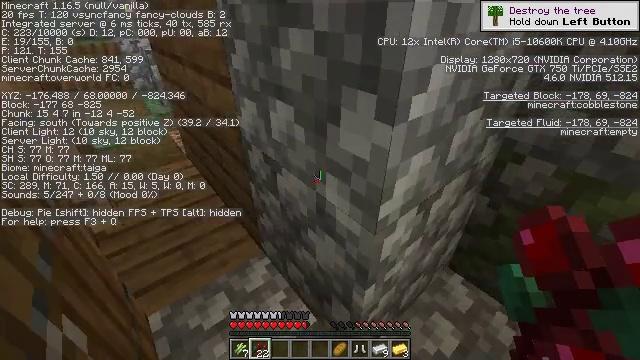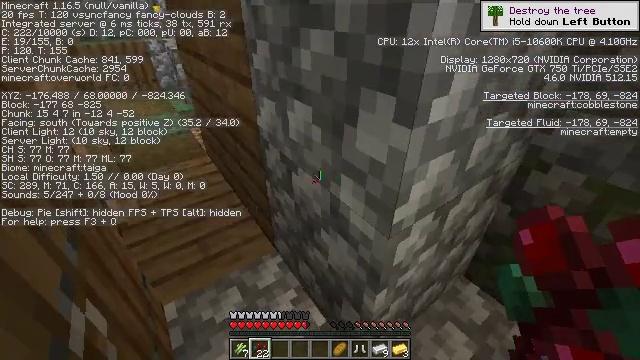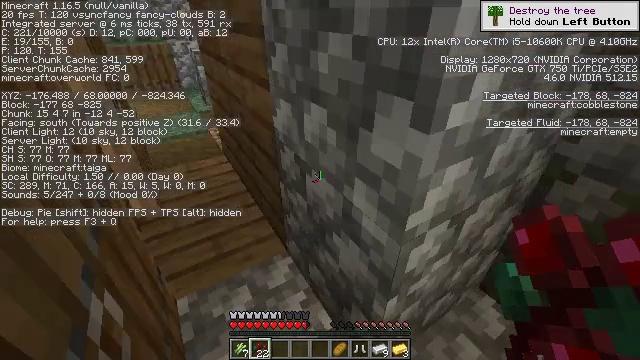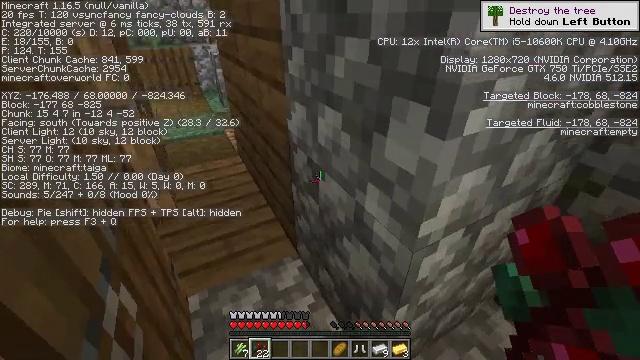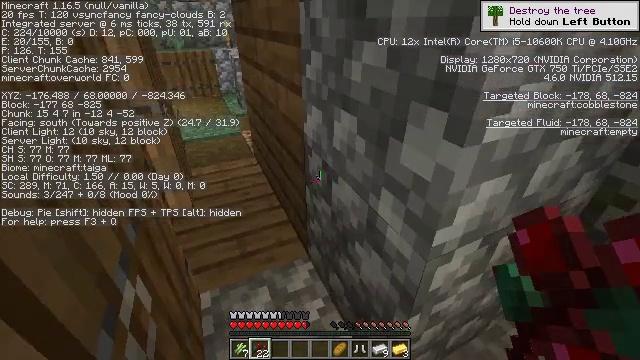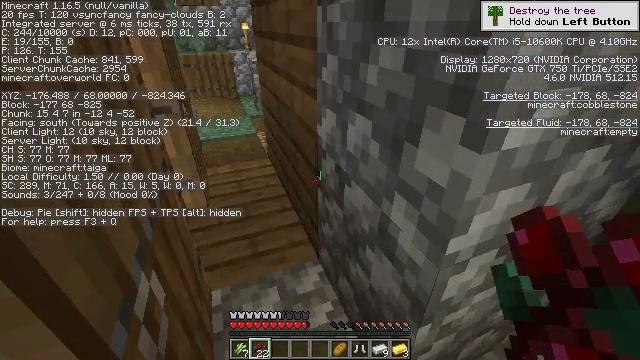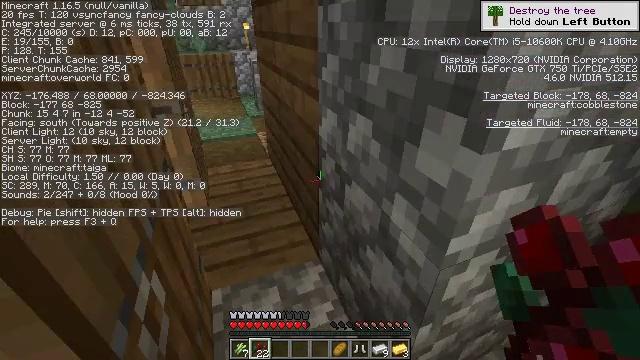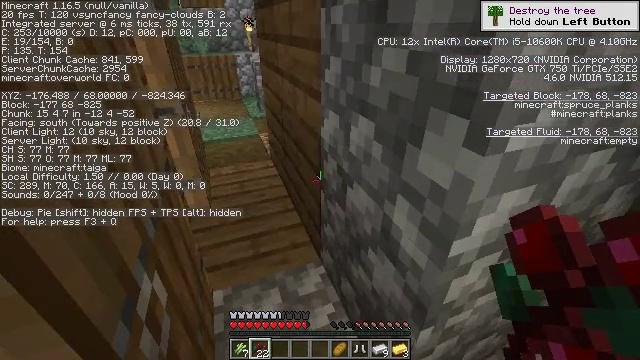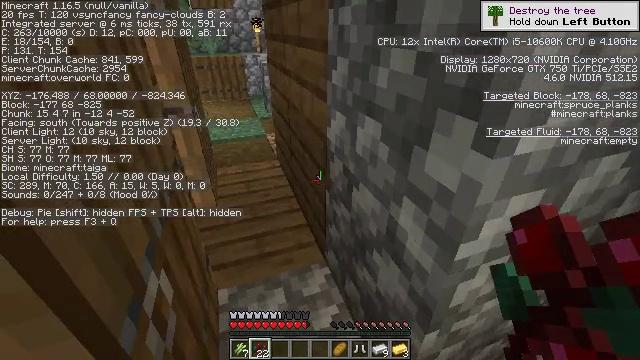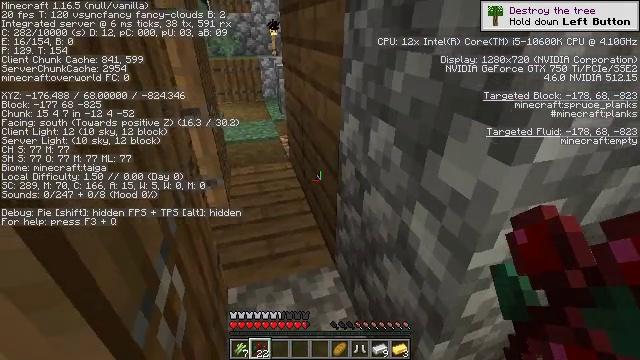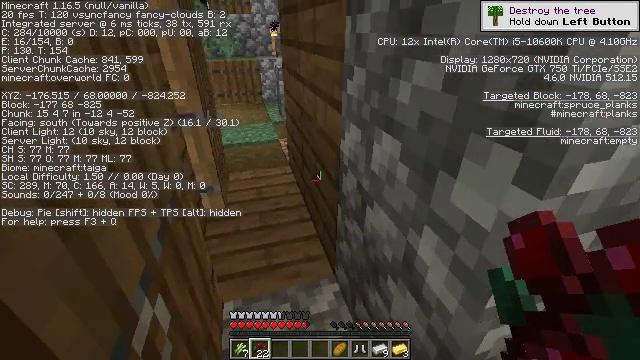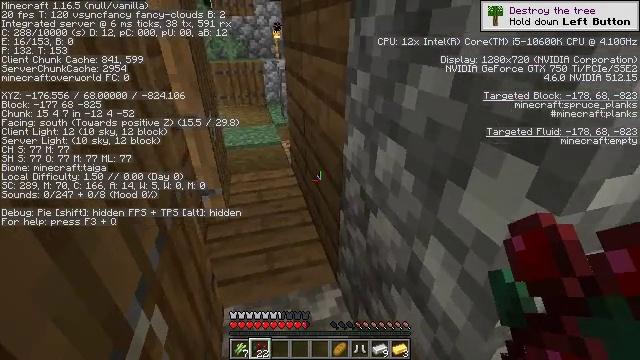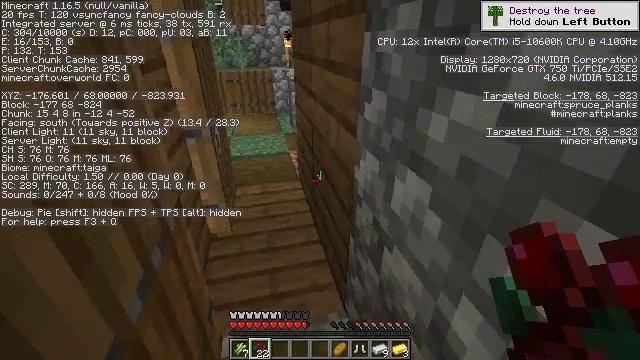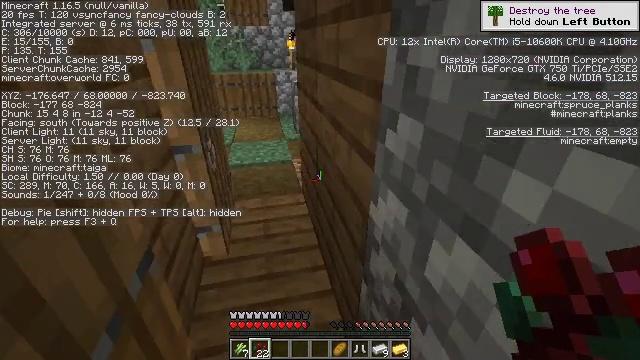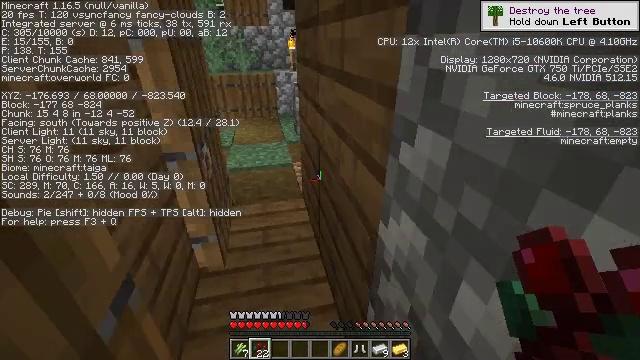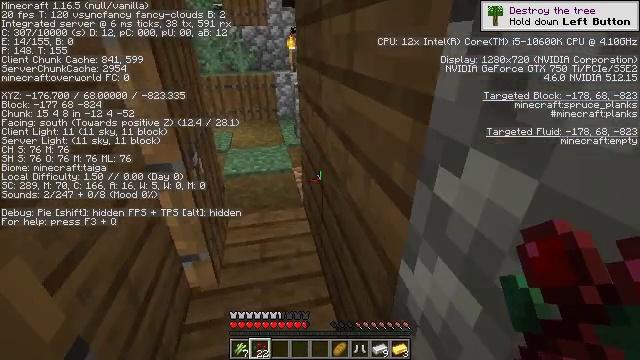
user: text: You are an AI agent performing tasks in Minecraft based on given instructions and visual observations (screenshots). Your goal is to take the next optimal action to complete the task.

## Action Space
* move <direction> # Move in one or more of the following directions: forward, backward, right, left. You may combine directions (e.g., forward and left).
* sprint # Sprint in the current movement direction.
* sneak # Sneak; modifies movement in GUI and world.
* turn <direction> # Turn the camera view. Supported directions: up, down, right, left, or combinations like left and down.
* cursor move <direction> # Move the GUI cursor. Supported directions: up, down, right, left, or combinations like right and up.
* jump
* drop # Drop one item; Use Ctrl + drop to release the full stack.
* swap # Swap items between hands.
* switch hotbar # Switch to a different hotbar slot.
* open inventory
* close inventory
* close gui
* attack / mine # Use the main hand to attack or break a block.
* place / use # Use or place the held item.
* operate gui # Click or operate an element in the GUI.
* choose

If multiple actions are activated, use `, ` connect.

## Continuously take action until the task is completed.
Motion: motion action
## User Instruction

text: Mine the pumpkin from the ground.
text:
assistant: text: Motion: turn left
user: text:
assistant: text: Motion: turn left
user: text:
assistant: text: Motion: turn left
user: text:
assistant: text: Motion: turn left
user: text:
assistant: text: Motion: turn left
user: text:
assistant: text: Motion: no_op
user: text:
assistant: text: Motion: no_op
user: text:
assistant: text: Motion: turn left
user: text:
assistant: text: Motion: turn left
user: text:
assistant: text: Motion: move forward
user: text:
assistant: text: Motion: move forward
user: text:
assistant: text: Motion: move forward, turn left and up
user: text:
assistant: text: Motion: move forward
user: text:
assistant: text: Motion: move forward
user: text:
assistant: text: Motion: move forward
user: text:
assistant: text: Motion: move forward
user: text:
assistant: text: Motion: move forward
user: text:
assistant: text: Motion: move forward
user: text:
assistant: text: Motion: move forward
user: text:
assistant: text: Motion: move forward, turn left
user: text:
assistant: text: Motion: move forward, turn left
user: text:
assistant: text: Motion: move forward, turn left
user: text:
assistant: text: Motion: move forward
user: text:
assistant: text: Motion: move forward, turn left
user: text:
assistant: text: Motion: move forward, turn left
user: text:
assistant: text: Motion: move forward, turn left
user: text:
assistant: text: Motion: move forward
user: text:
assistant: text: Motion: move forward
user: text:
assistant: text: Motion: move forward
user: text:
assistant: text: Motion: move forward